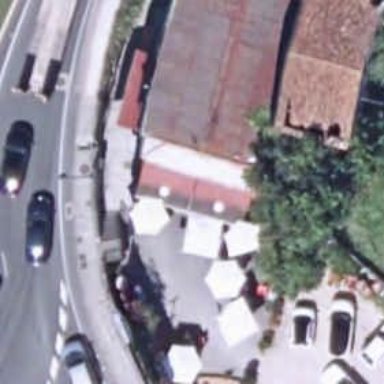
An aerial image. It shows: Restaurant.